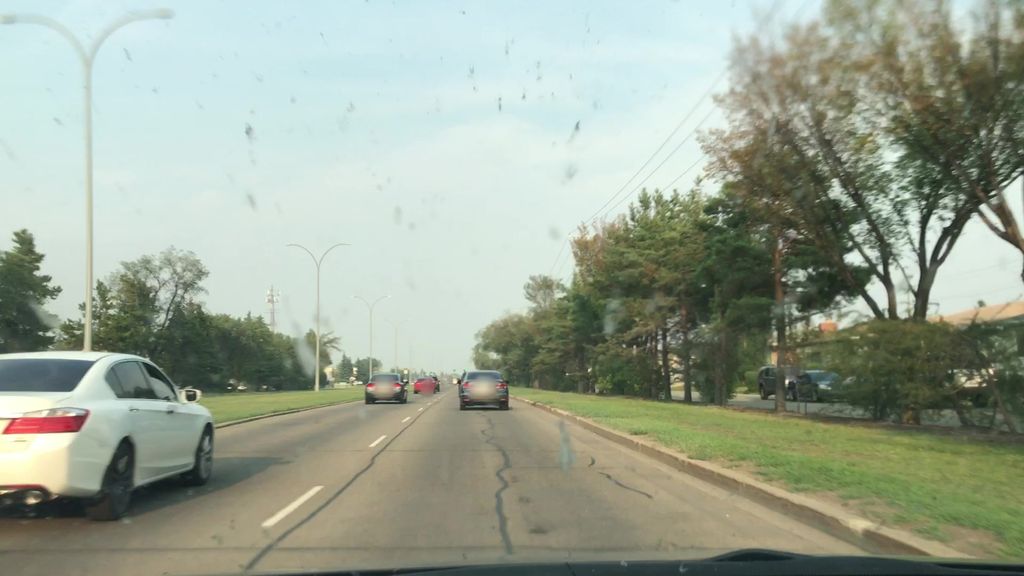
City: edmonton